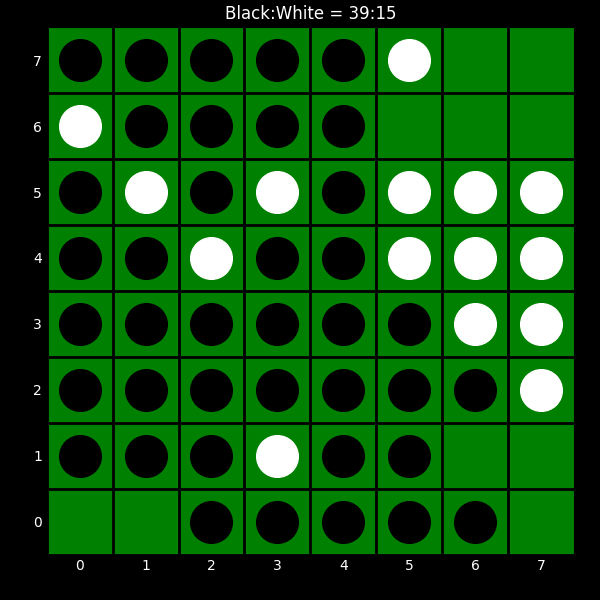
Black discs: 39
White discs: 15